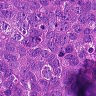
Metastatic tissue present: yes